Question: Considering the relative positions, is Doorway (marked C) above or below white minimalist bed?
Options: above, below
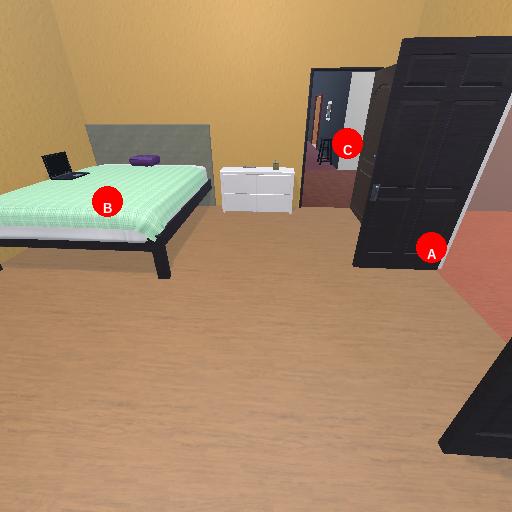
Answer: above